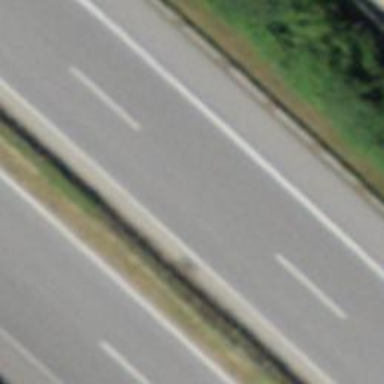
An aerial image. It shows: Asphalt motorway.